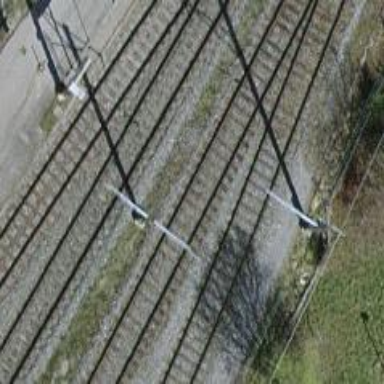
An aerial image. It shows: Siding railway line with electrified contact line for the trains.